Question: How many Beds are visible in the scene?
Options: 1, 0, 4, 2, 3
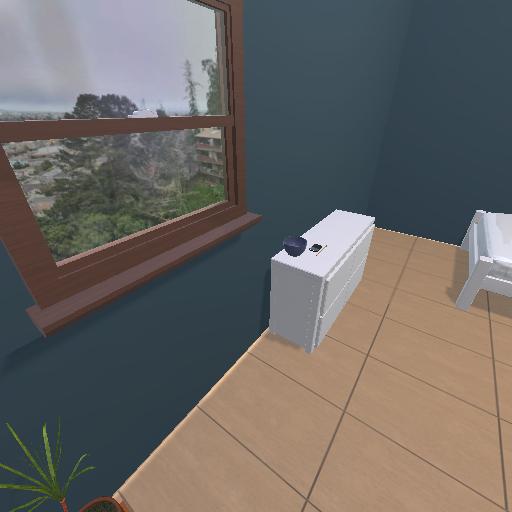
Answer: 1